Interaction volume radius: 10 \u00c5
Interaction volume height: 15 \u00c5
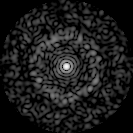
Disorder parameter: 0.8297